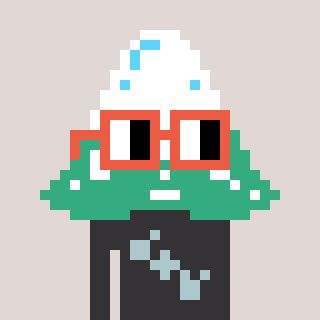
a pixel art character with square orange glasses, a snowy mountain-shaped head and a grayscale-colored body on a warm background